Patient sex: M
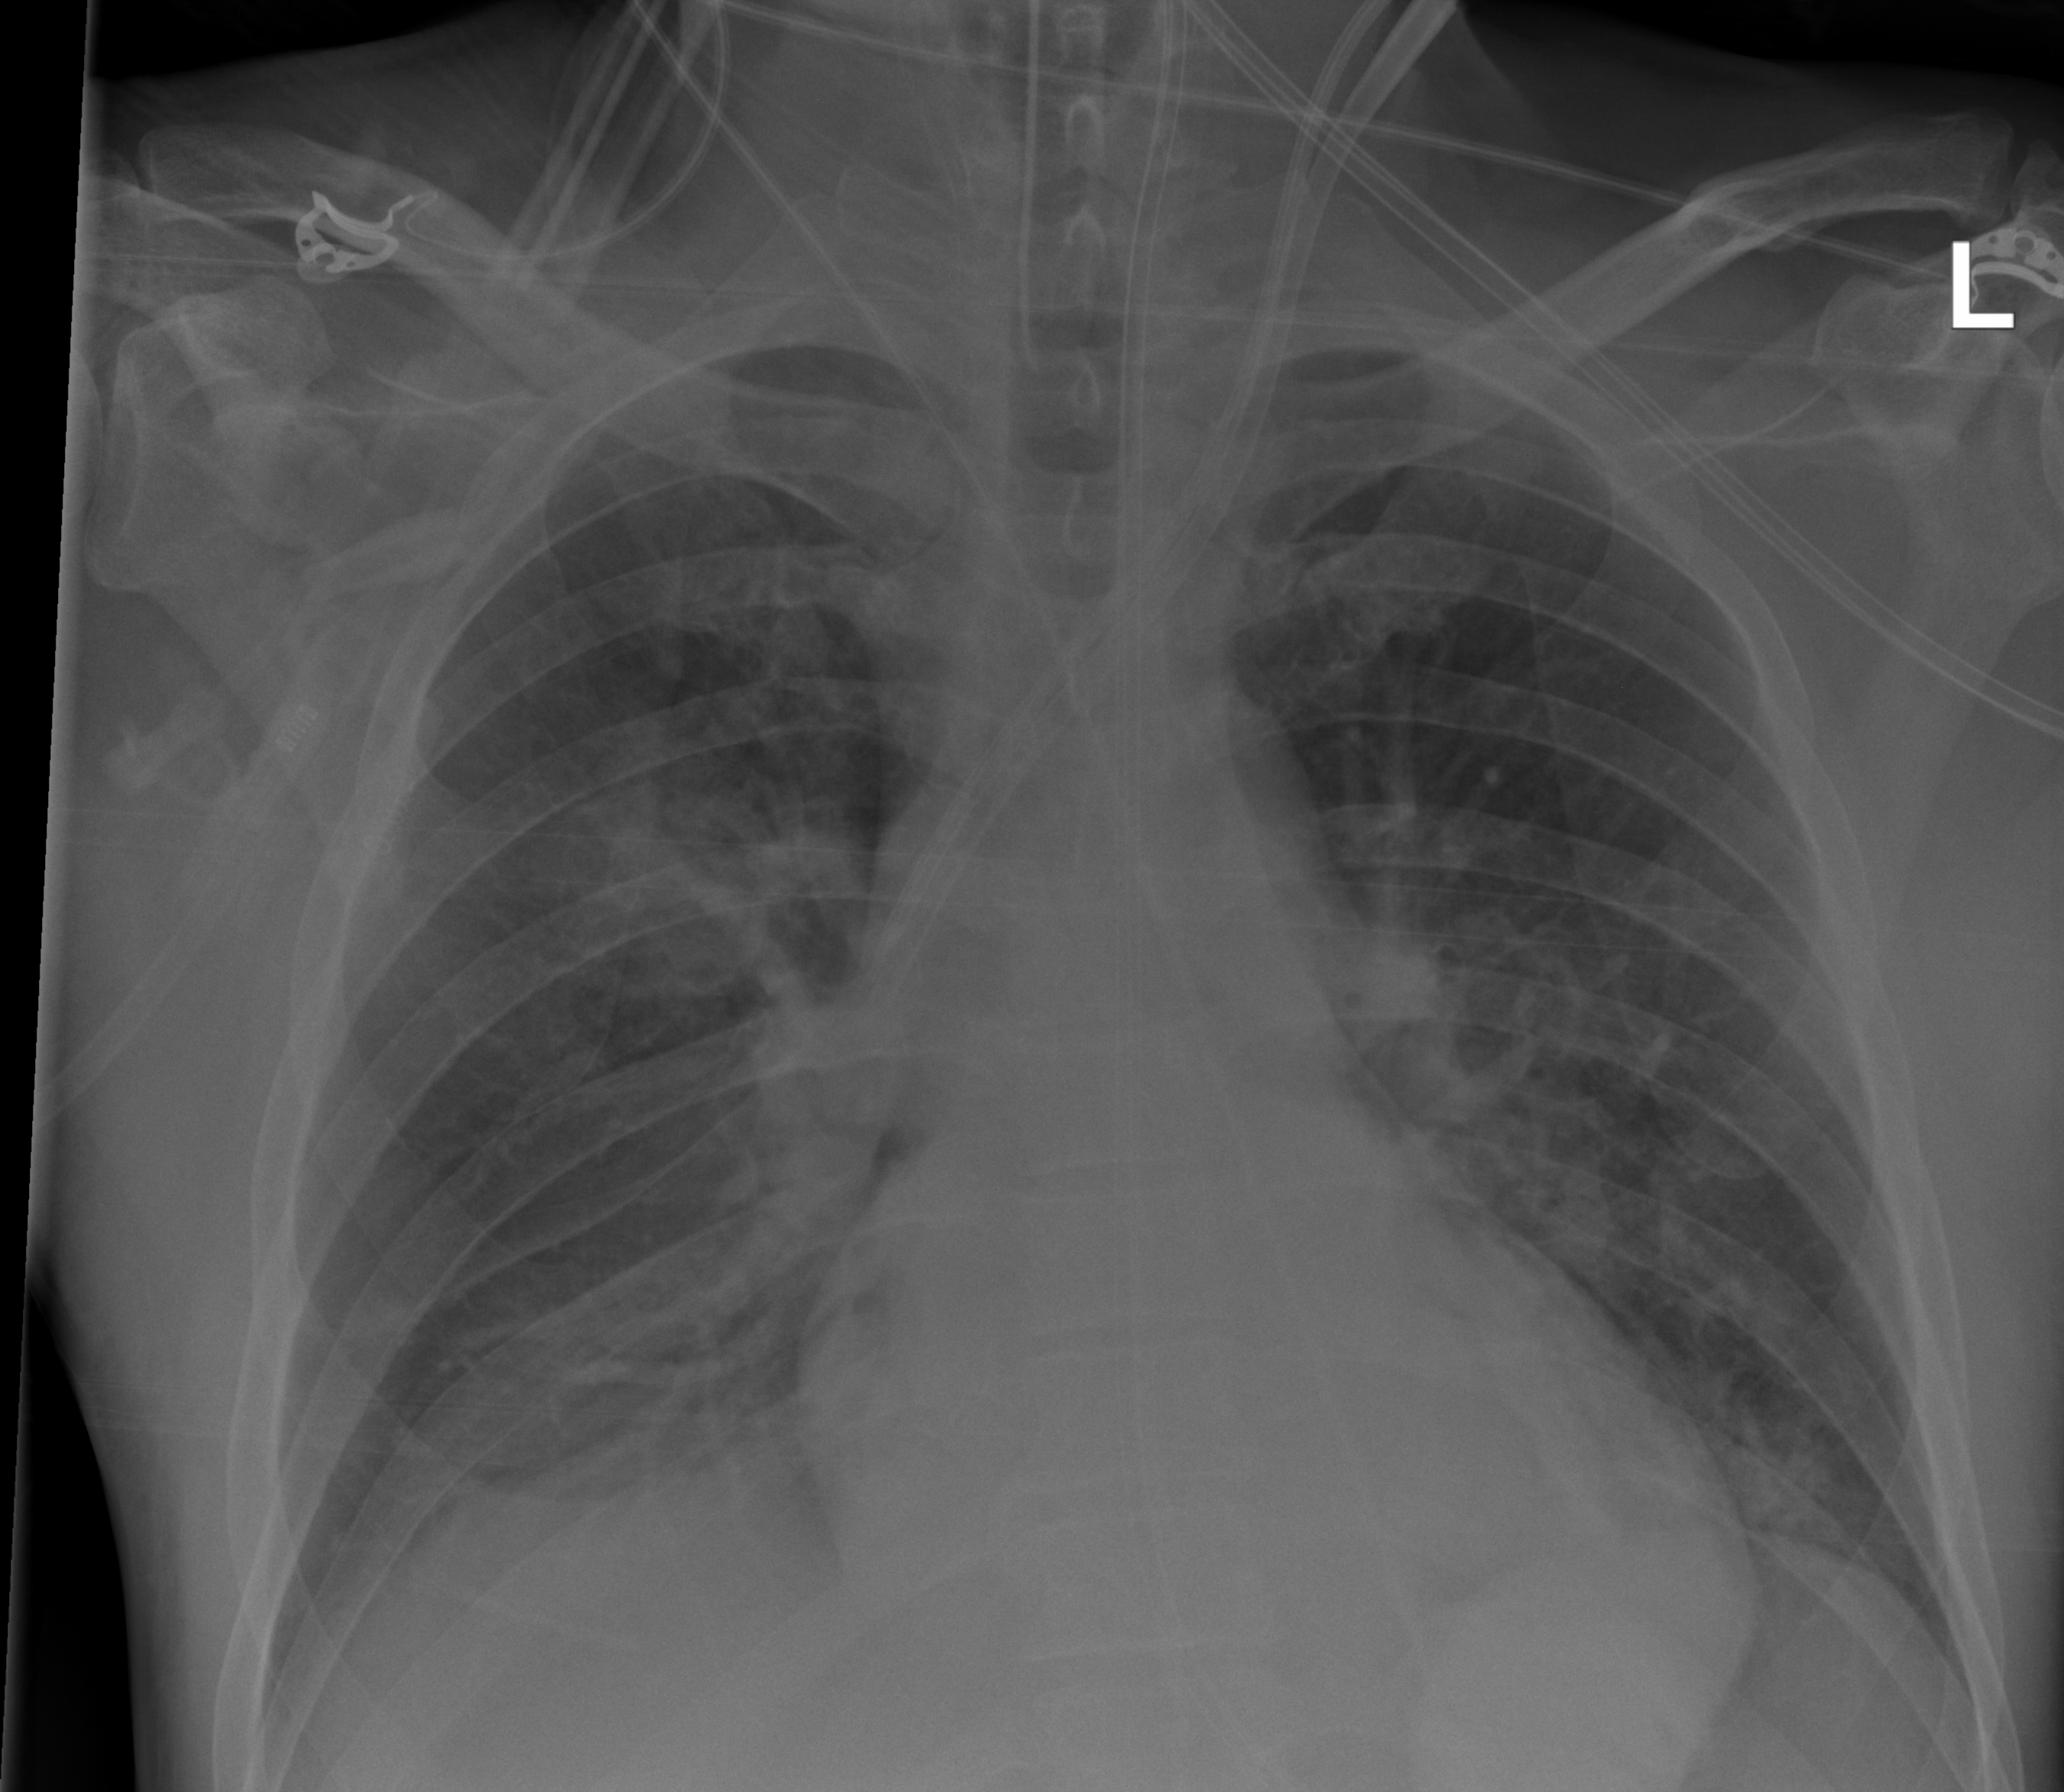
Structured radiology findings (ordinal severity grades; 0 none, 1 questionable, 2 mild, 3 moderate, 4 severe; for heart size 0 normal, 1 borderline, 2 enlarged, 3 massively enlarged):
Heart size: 2
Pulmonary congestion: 2
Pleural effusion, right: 0
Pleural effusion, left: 0
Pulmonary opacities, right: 2
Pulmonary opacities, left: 0
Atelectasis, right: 0
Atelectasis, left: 0